Field crop: maize
Growth stage: 1
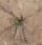
Species: salsola